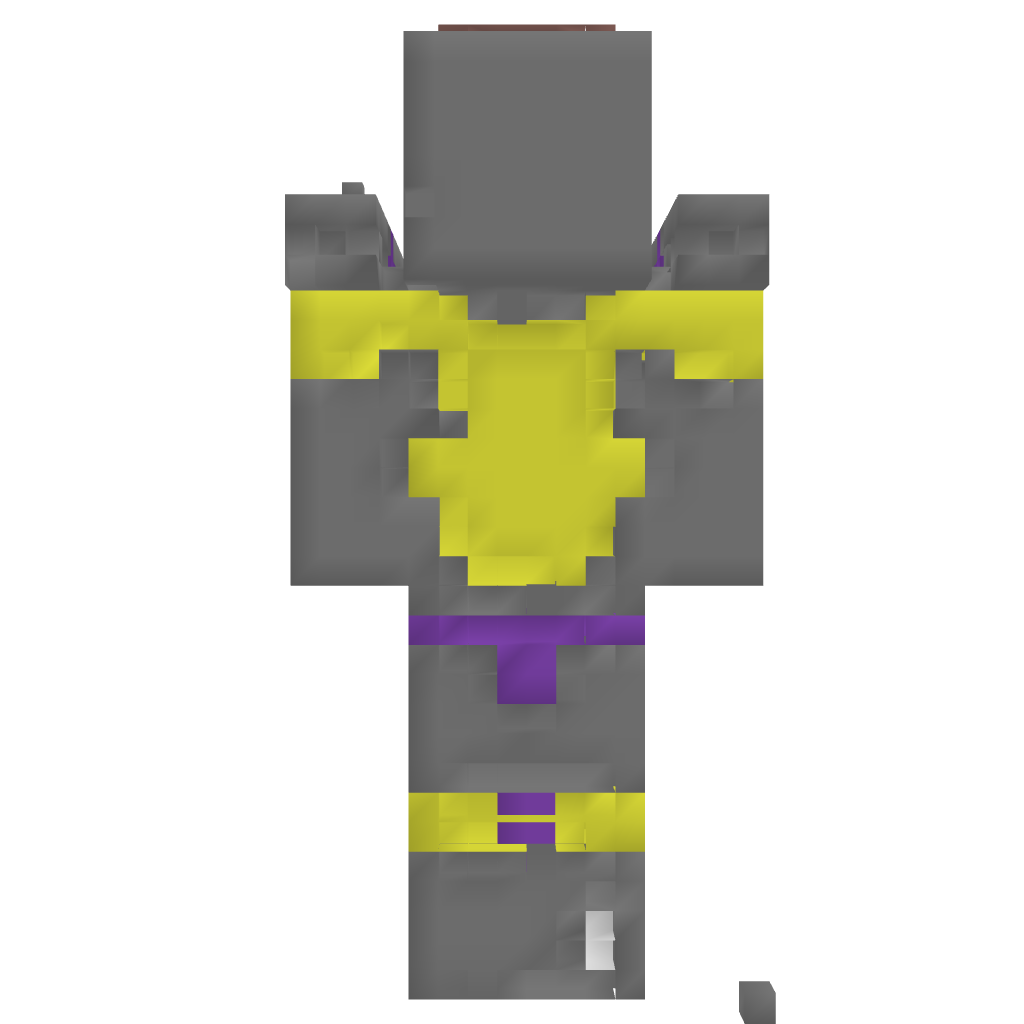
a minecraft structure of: Ultimate Destroyer Mech Mark-1 bad low quality